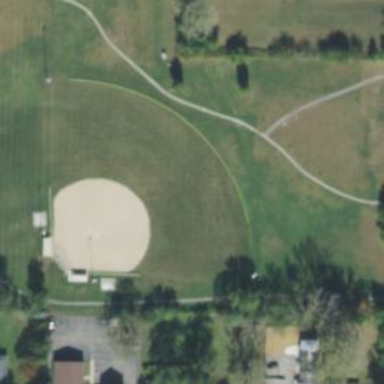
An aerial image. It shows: Baseball pitch for leisure land.